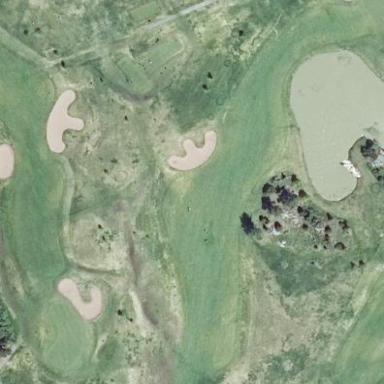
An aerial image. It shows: Grassy area designated as golf fairway.